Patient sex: M
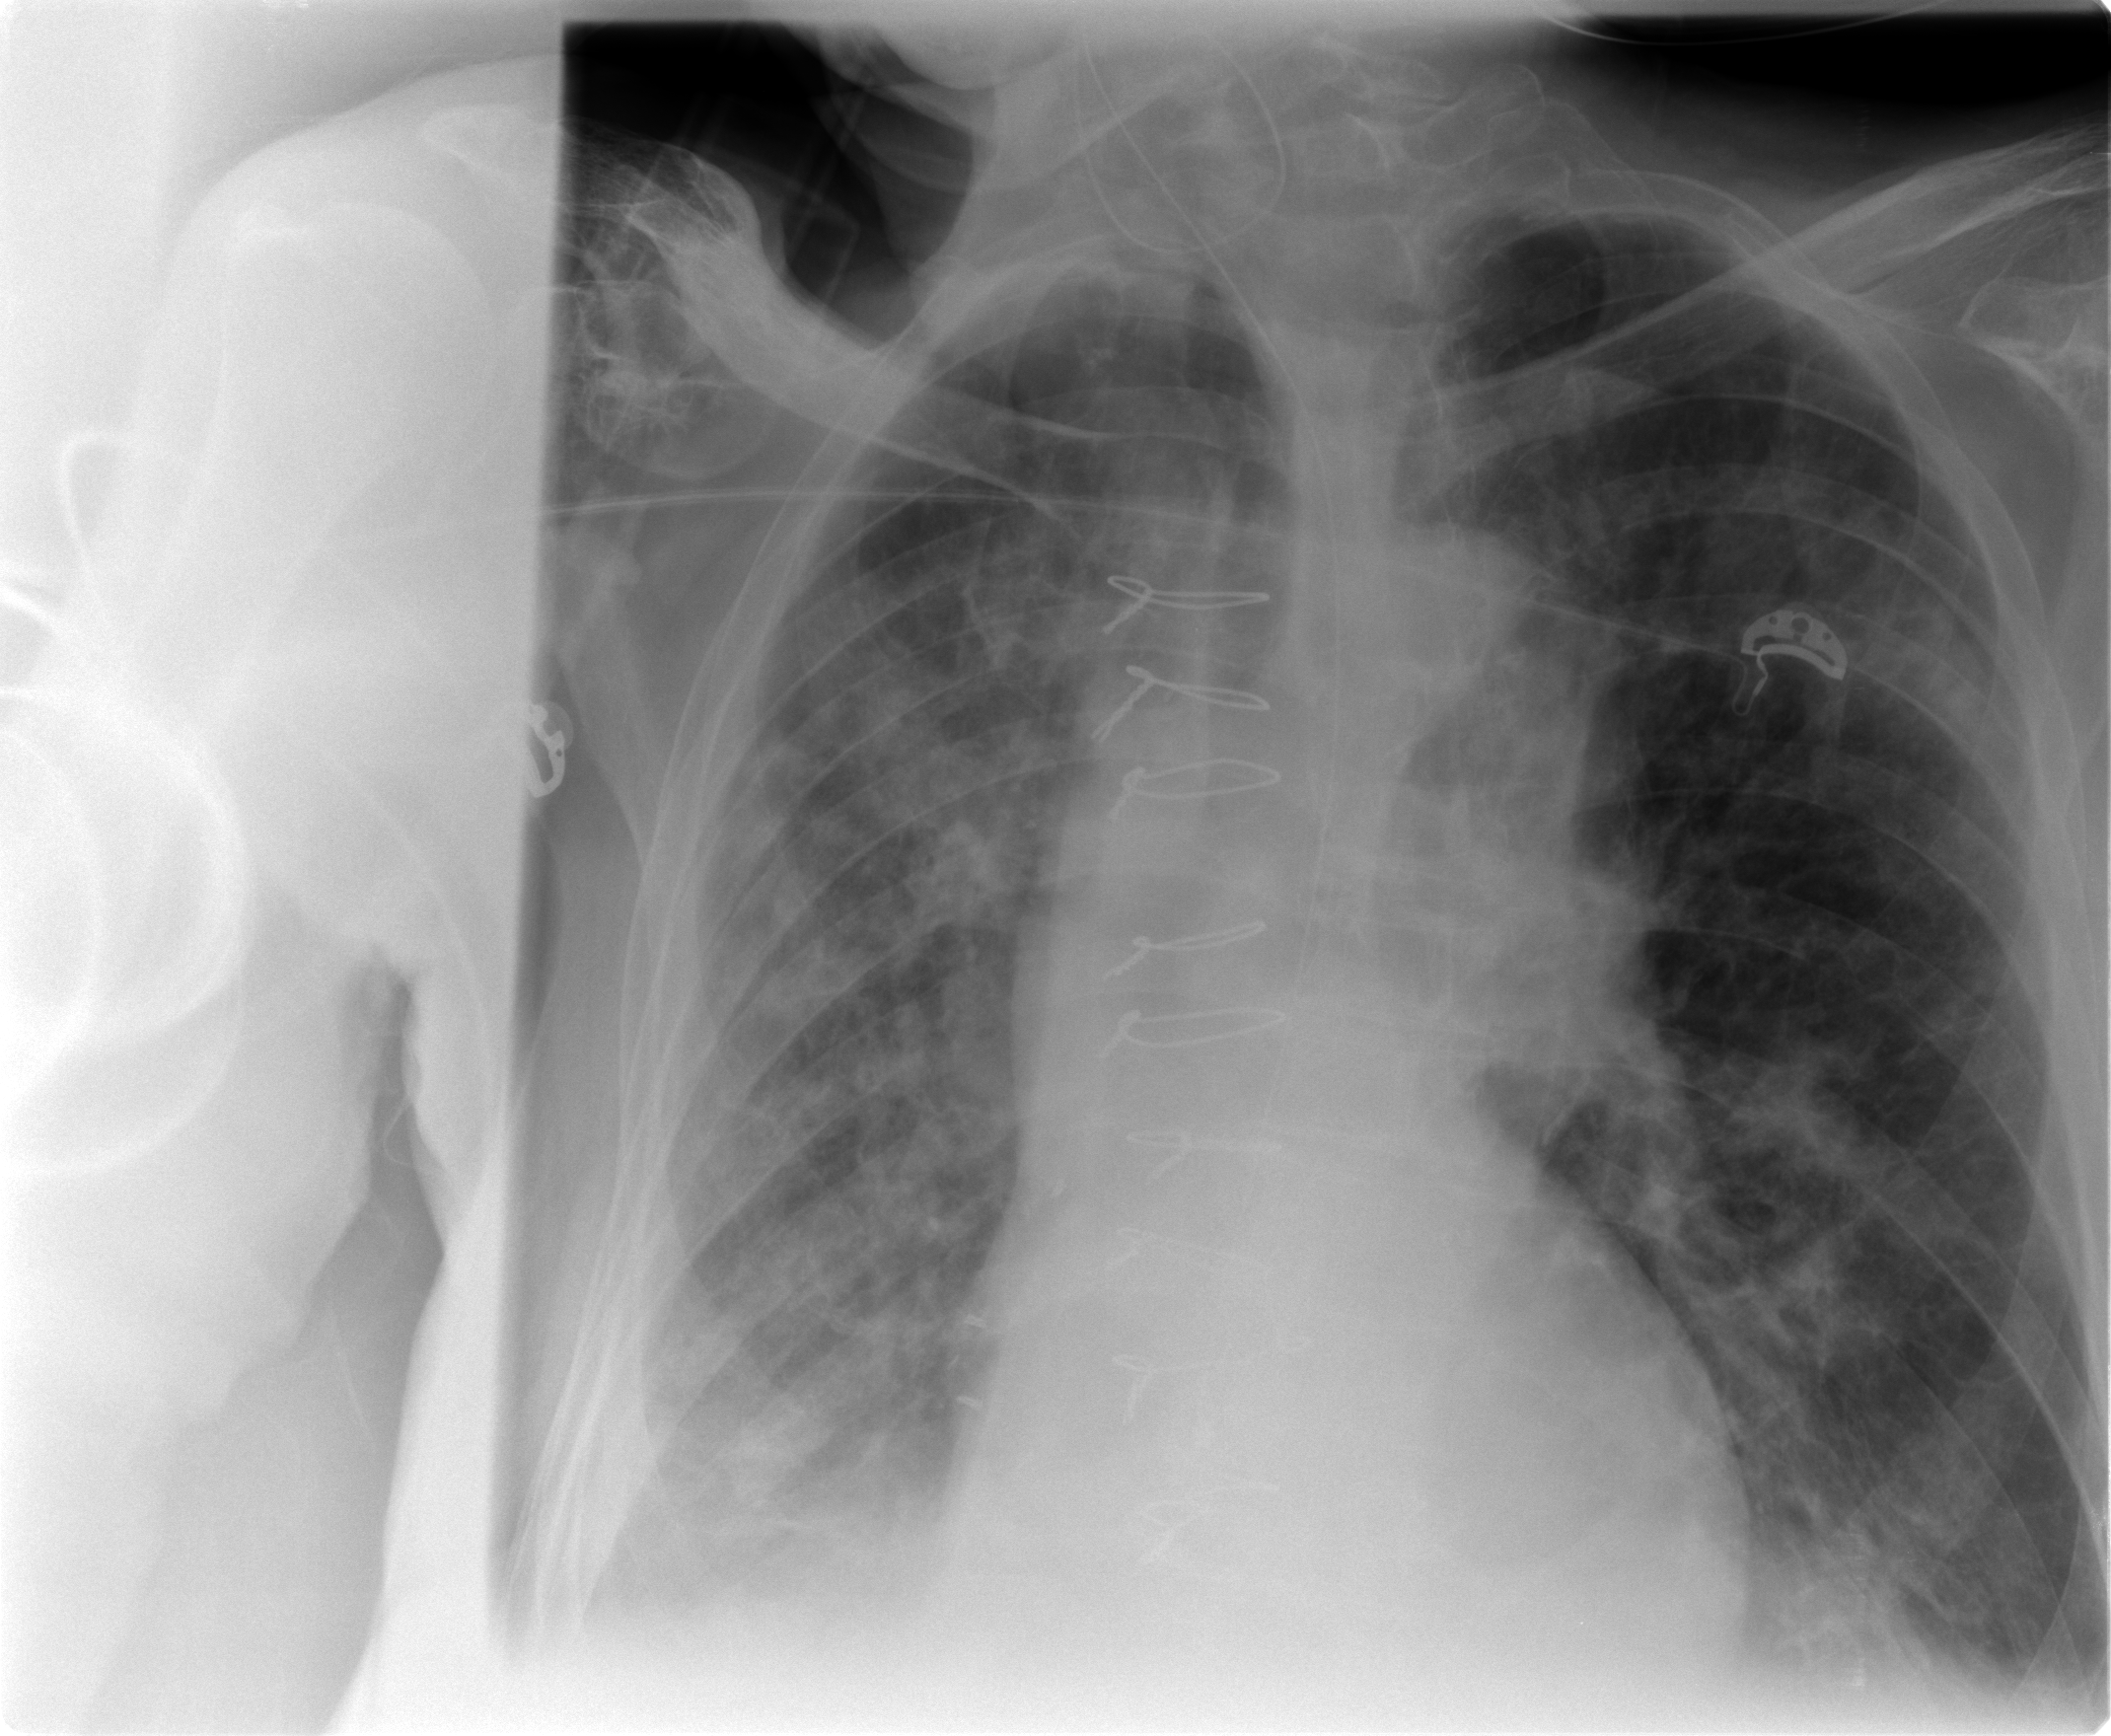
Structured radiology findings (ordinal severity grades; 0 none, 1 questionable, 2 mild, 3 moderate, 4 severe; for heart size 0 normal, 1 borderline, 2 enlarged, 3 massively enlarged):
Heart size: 0
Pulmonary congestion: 1
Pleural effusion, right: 2
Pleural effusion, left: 0
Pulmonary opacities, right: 3
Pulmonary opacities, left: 0
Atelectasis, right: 2
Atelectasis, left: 1